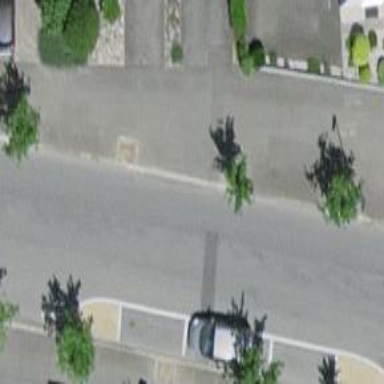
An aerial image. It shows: Street lined with broadleaved trees.